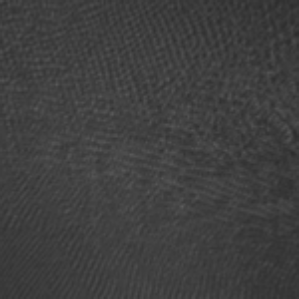
Label: frost